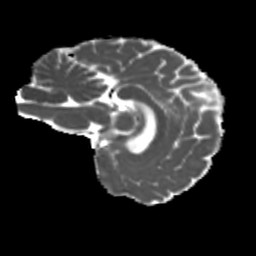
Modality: MD
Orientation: sagittal
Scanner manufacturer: siemens
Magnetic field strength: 3 T
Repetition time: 4 s
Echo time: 0.0594 s